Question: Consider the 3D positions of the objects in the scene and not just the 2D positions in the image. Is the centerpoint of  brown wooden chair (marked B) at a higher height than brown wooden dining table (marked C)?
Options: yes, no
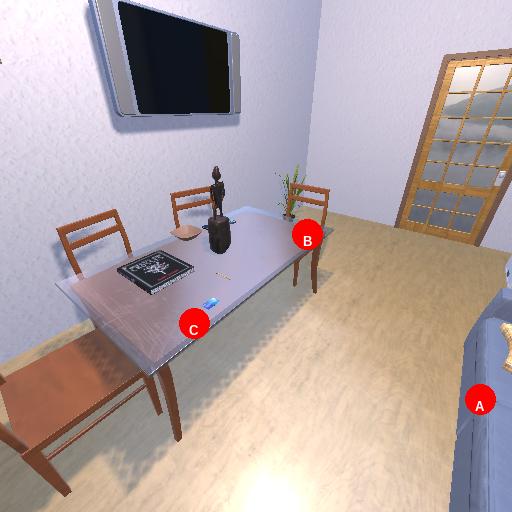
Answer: yes